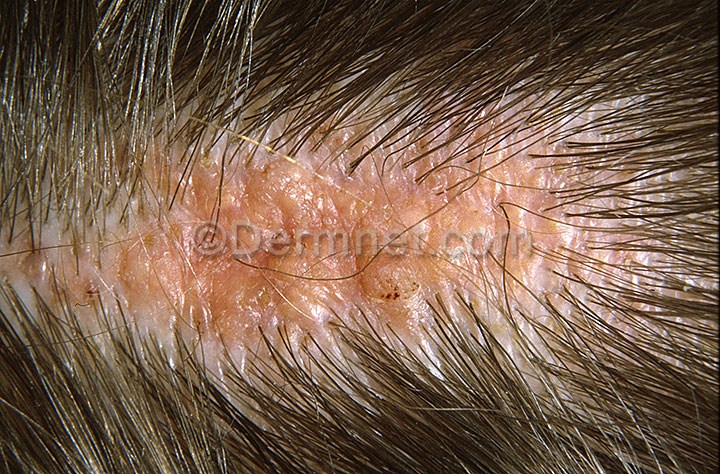
Disease: Seborrheic Keratoses and other Benign Tumors